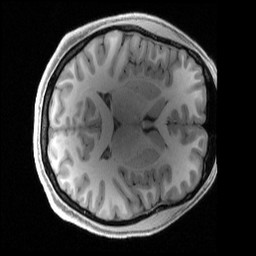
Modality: T1w
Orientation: axial
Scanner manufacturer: siemens
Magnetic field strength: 3 T
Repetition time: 2.4 s
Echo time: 0.00228 s